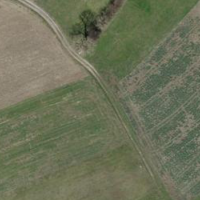
EUNIS habitat code: 52
Species observed at this site:
Pseudochorthippus parallelus
Chorthippus biguttulus